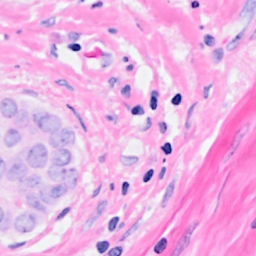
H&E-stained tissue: Breast